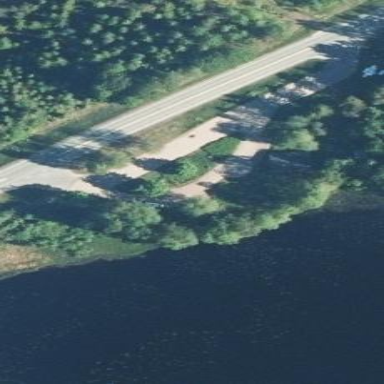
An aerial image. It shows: Rest area on the road.